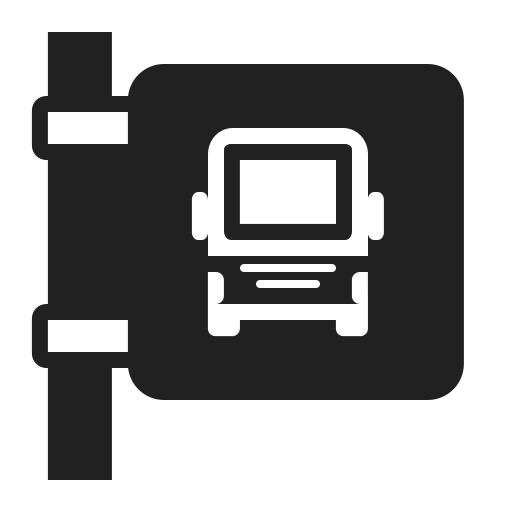
bus stop high contrast